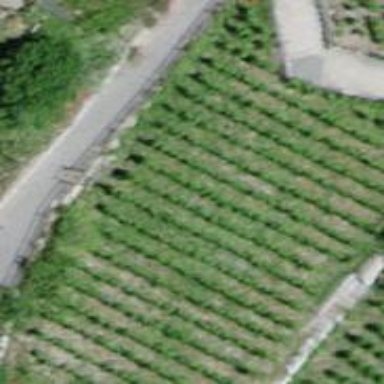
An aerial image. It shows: Vineyard where grapes are grown.